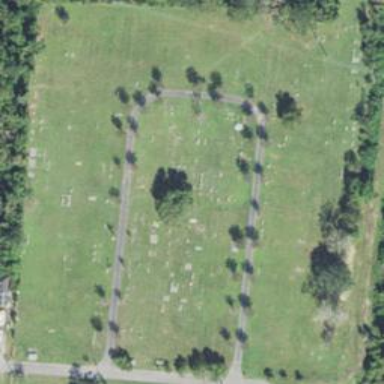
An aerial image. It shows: Cemetery.